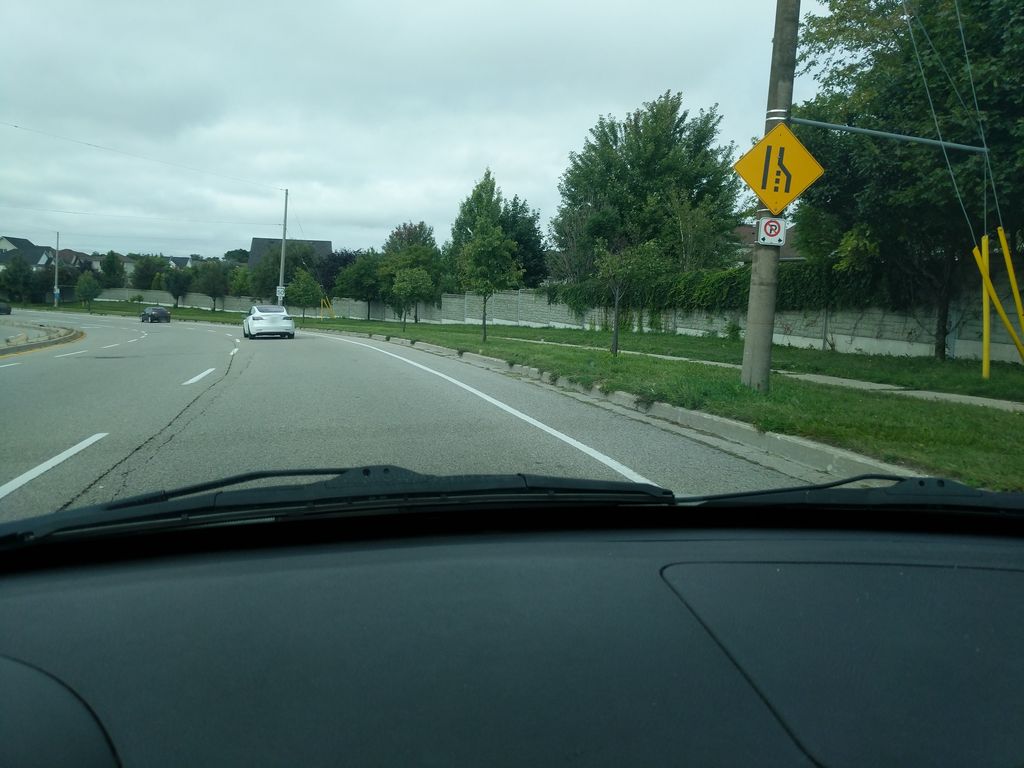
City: kitchener-waterloo